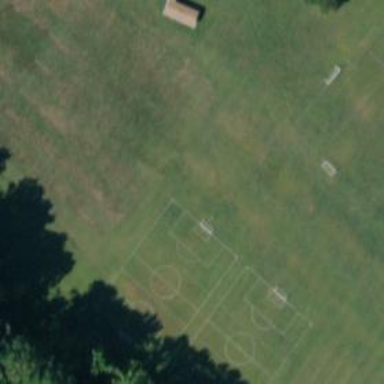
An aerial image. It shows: Soccer pitch with grass surface for leisure land.